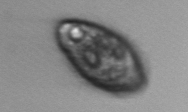
Label: Pleuronema